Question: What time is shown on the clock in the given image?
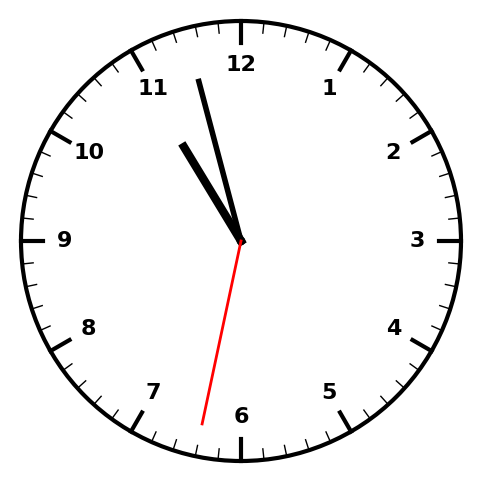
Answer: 10:57:32